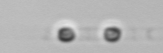
Label: Skeletonema